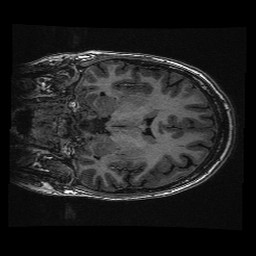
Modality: T1w
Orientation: coronal
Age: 24
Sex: female
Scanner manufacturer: ge
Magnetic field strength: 3 T
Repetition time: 0.008848 s
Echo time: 0.003544 s